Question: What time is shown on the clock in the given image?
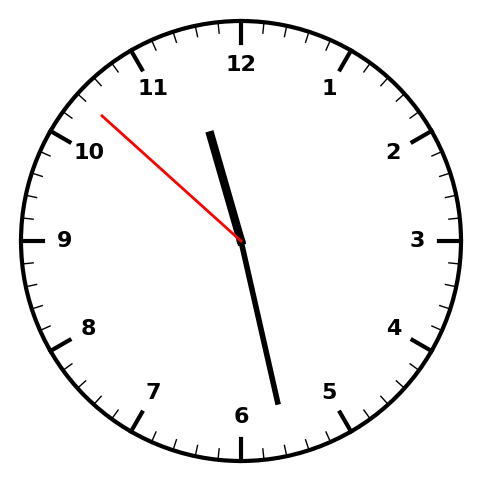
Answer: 11:27:52